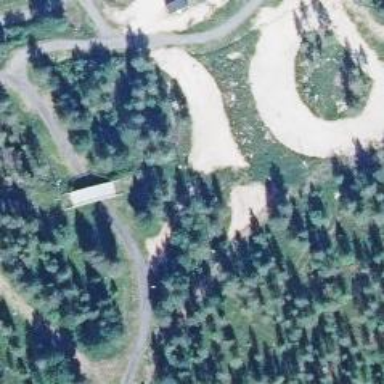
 with grooming suitable for classic and skating styles."